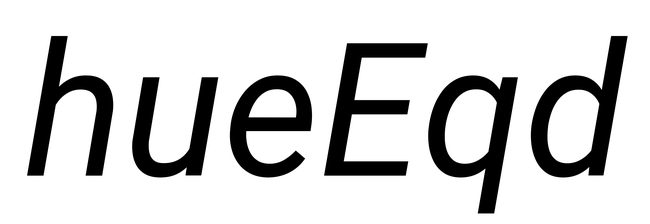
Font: Roboto-Italic_Italic